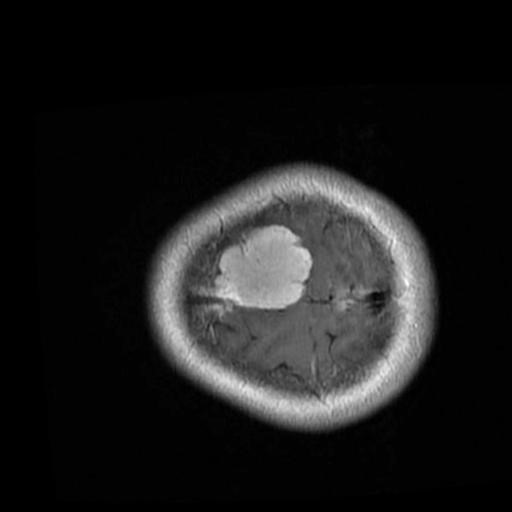
Label: brain_menin